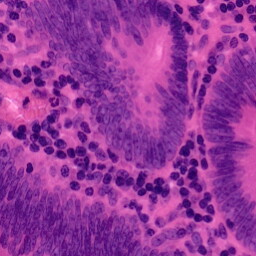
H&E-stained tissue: Colon